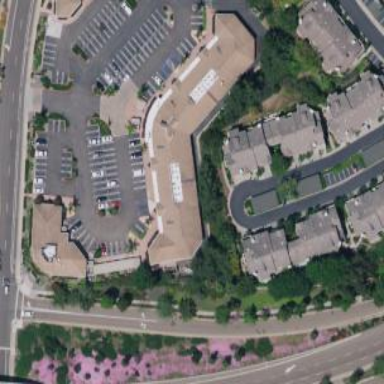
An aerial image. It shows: Commercial building.